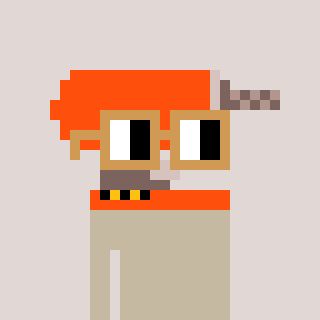
a pixel art character with square brown glasses, a drill-shaped head and a orange-colored body on a warm background